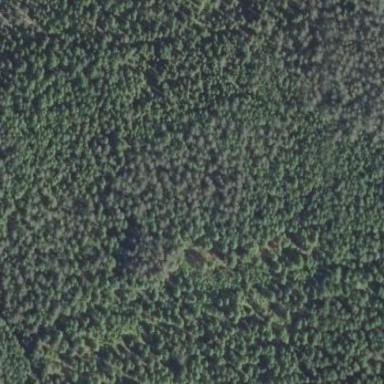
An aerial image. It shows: Needle-leaved woodland.